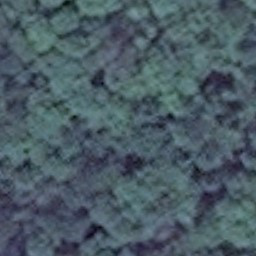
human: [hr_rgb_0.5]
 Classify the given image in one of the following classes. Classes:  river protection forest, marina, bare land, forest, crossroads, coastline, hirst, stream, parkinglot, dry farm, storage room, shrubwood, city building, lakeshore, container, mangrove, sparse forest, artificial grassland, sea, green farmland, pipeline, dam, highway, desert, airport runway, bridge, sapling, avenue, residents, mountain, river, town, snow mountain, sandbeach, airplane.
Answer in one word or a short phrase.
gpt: forest